Field crop: maize
Growth stage: 2
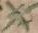
Species: atriplex